Interaction volume radius: 10 \u00c5
Interaction volume height: 20 \u00c5
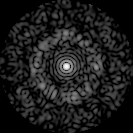
Disorder parameter: 0.8599